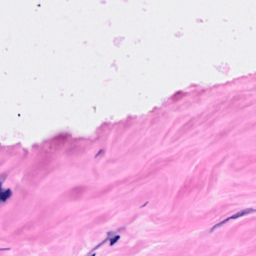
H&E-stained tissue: Breast